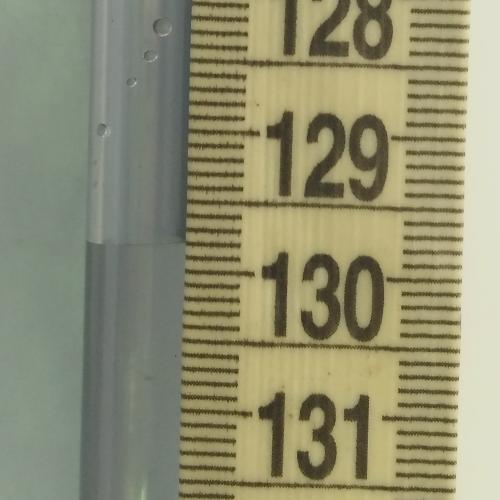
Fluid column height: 129.8 cm